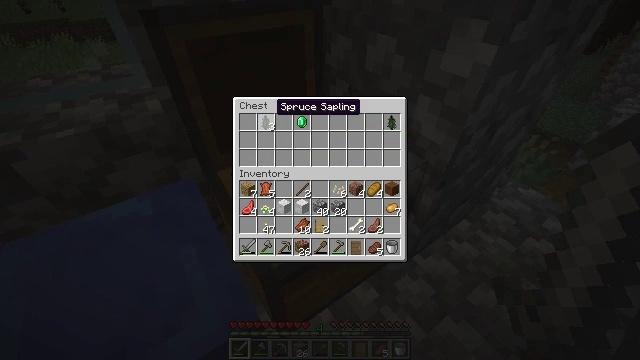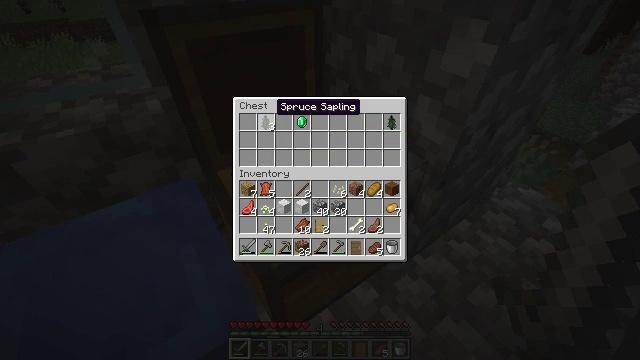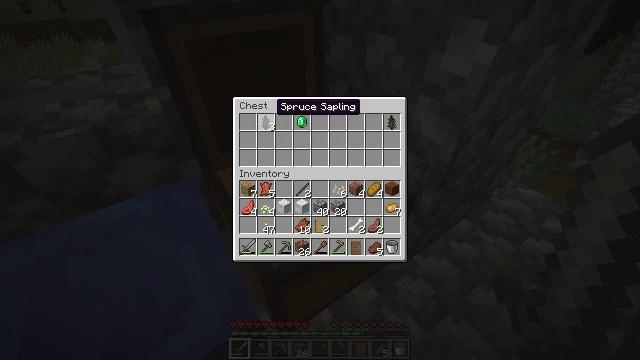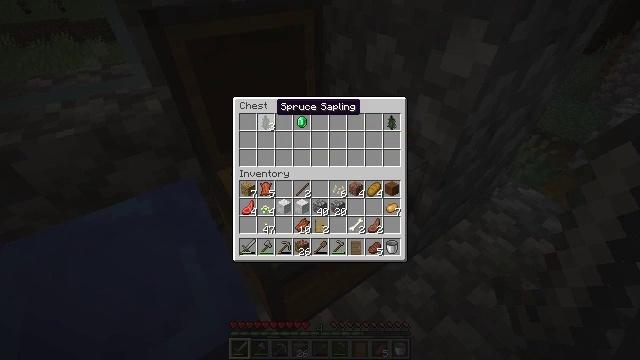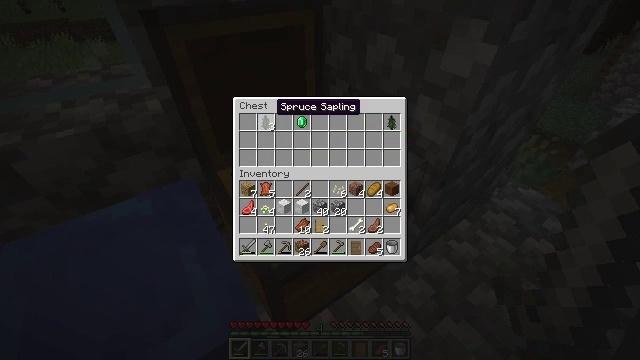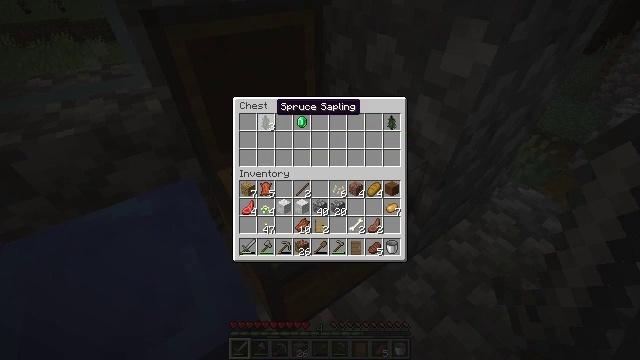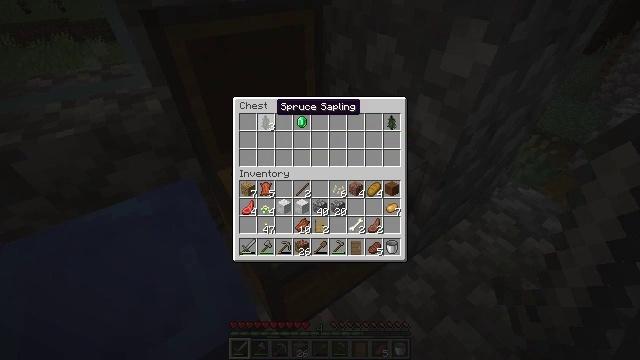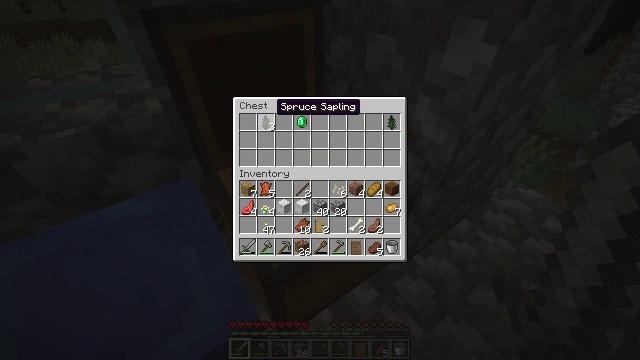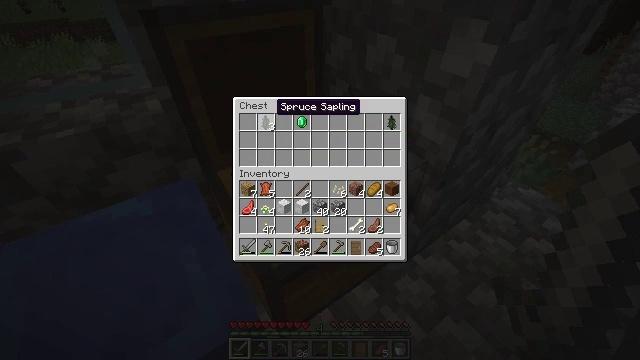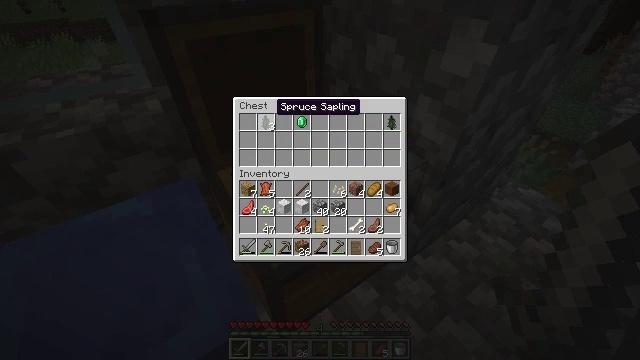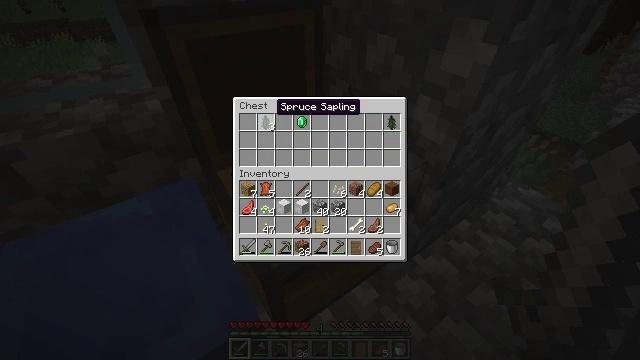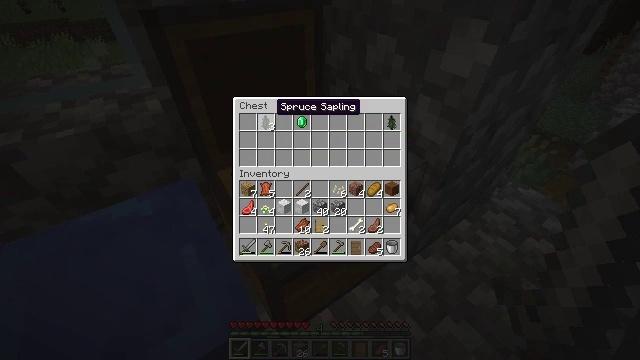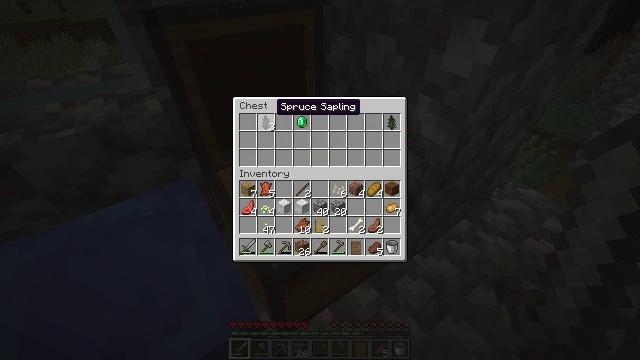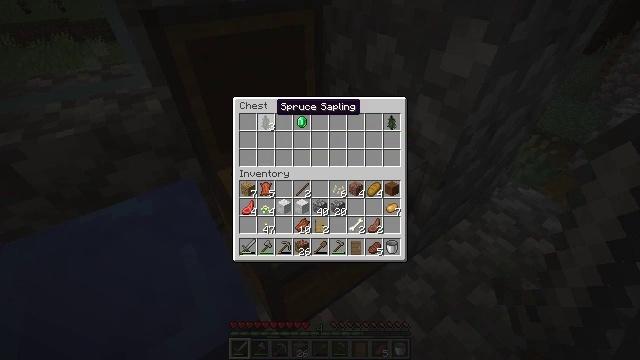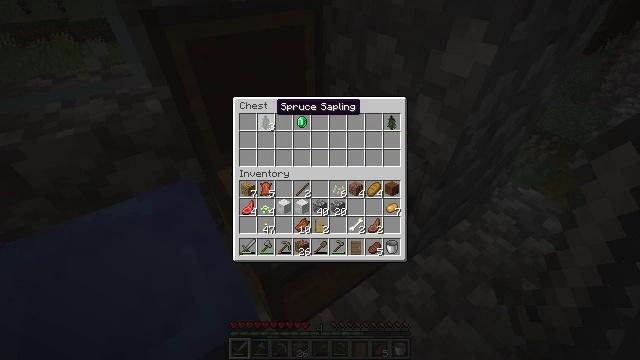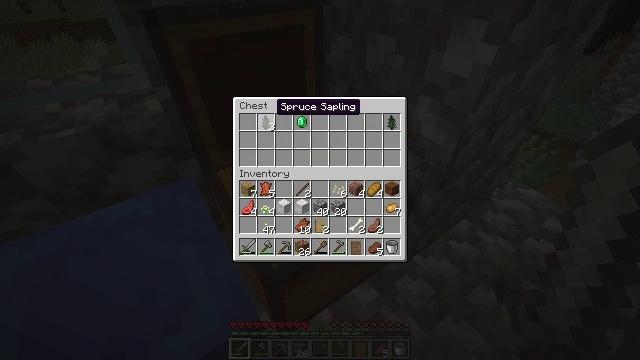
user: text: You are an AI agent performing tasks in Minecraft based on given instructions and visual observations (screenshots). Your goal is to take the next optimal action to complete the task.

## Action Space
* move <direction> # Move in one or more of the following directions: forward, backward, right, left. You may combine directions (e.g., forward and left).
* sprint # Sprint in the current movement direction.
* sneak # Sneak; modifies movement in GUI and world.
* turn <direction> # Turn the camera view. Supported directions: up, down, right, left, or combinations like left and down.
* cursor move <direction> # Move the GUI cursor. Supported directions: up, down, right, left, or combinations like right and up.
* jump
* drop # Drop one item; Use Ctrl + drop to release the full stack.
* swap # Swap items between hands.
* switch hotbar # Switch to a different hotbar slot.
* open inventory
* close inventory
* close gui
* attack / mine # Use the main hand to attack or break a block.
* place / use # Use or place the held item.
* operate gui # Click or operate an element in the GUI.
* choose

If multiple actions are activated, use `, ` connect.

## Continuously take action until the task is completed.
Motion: motion action
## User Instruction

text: Mine the spruce door to collect it.
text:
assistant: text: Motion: no_op
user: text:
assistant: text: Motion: no_op
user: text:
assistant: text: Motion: no_op
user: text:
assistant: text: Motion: no_op
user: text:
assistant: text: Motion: no_op
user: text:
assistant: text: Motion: no_op
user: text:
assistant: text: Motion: no_op
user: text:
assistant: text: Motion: no_op
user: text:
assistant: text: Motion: no_op
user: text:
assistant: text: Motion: no_op
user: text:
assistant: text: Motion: no_op
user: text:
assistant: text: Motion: no_op
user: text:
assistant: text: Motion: no_op
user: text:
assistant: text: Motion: no_op
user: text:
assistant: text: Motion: no_op
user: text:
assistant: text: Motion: no_op
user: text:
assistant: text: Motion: no_op
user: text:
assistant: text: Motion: no_op
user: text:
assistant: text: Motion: no_op
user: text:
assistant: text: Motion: no_op
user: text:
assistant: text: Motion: no_op
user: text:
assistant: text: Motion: no_op
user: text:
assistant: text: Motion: no_op
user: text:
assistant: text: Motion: no_op
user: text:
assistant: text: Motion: no_op
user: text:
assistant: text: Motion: no_op
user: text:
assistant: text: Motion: no_op
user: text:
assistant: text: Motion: no_op
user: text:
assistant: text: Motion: operate gui
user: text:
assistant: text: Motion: operate gui